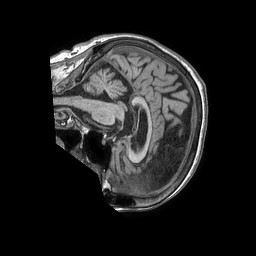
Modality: T1w
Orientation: sagittal
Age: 83
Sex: female
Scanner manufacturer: philips
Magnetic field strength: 1.5 T
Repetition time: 0.007606 s
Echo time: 0.003478 s